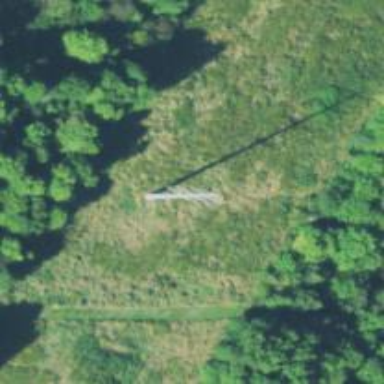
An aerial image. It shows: Power tower.